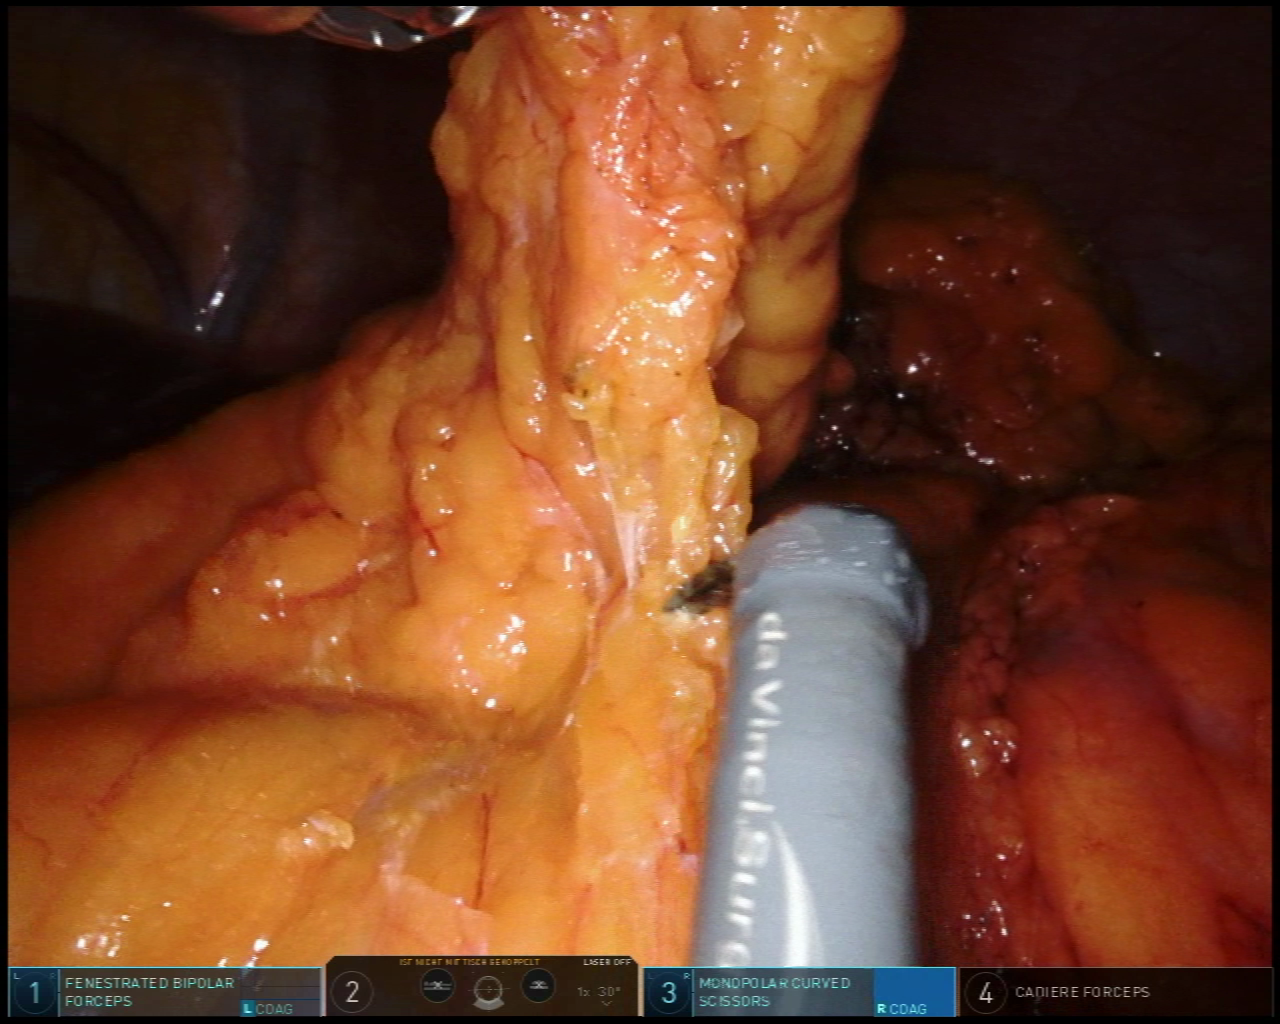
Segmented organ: liver
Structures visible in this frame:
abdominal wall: yes
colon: no
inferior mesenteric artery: no
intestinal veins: no
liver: yes
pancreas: no
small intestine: no
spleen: no
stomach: no
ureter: no
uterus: no
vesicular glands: no